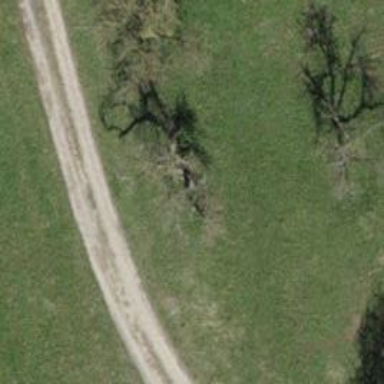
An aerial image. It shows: Beautiful tree in nature.